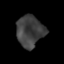
Tissue: lung
Cell type: Fibroblasts
Senescence score: 0.5472
Nuclear area (px): 825
Mean DAPI intensity: 63.662